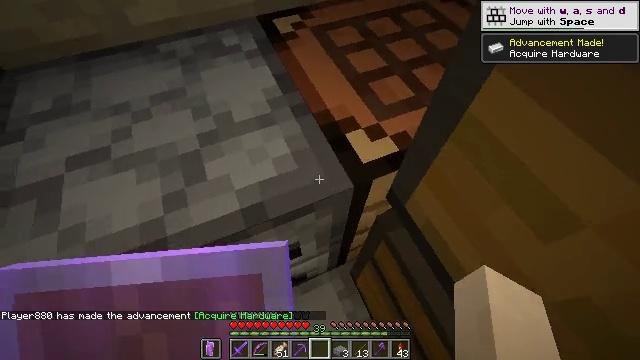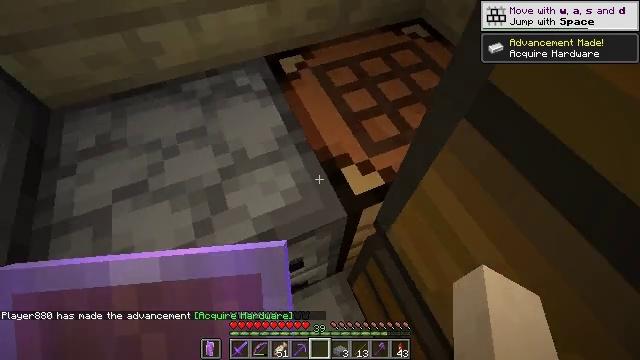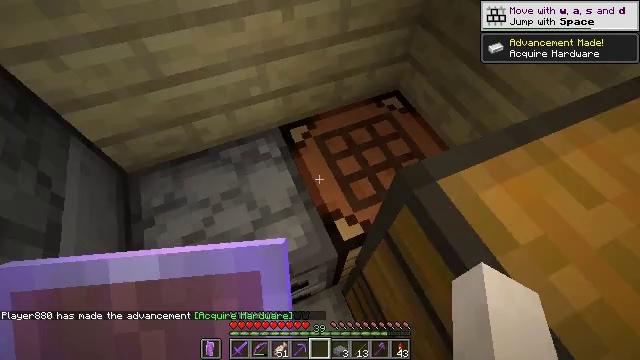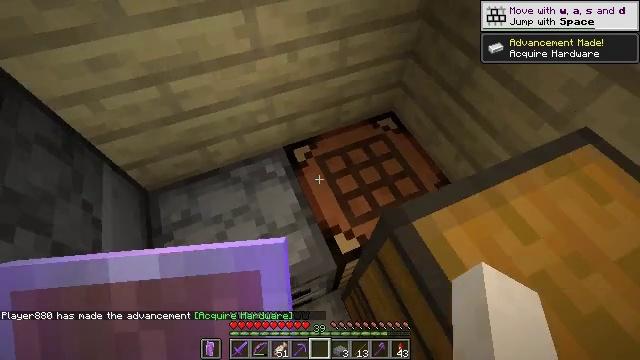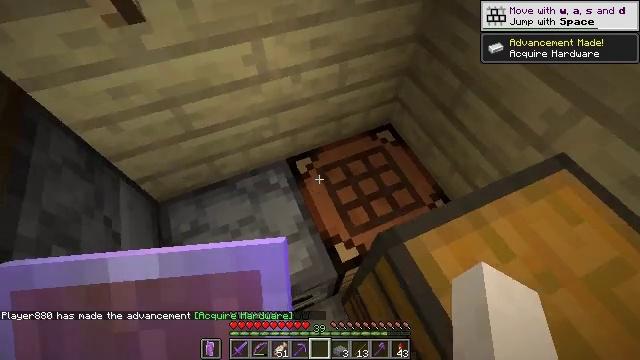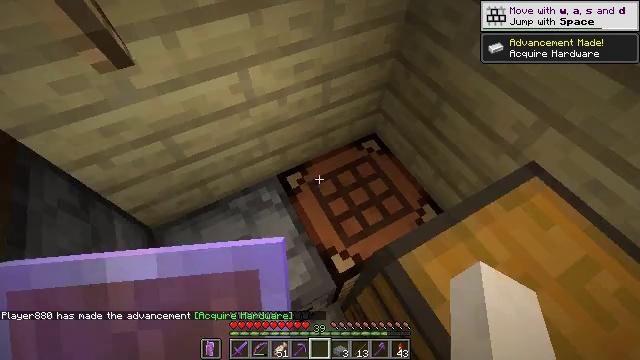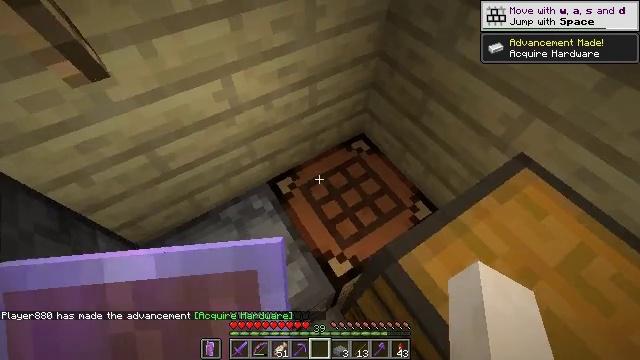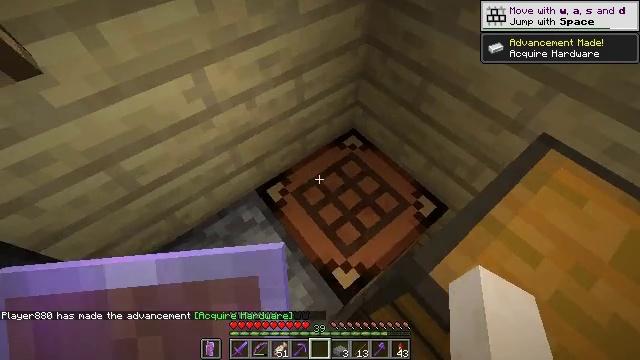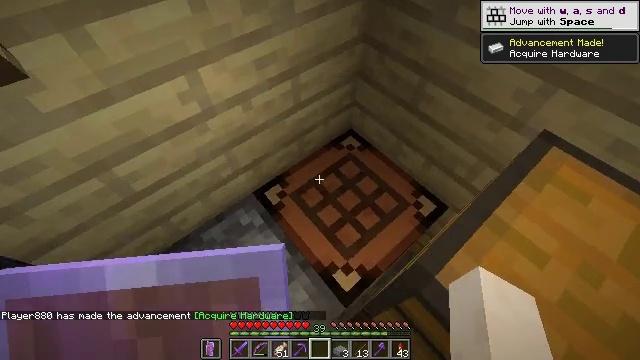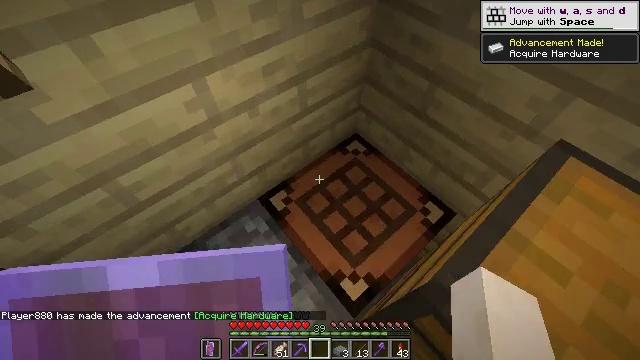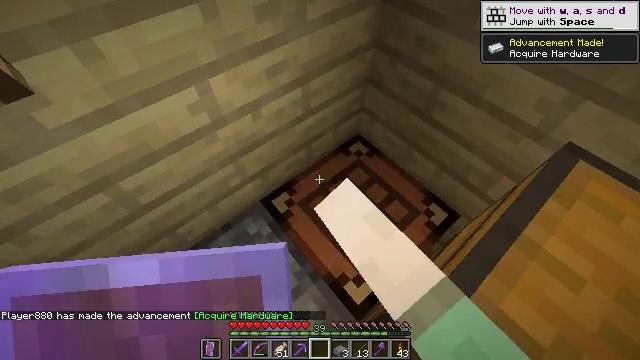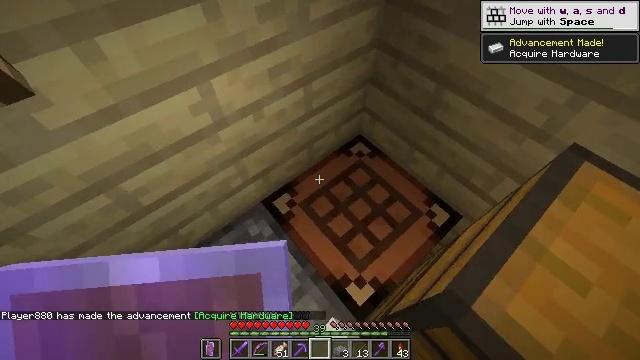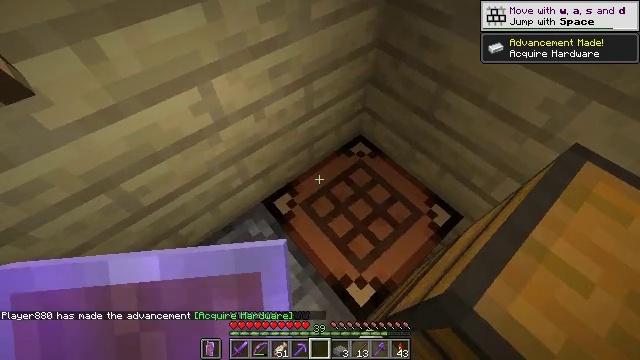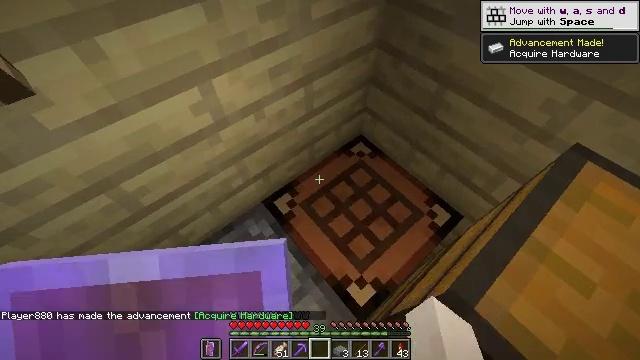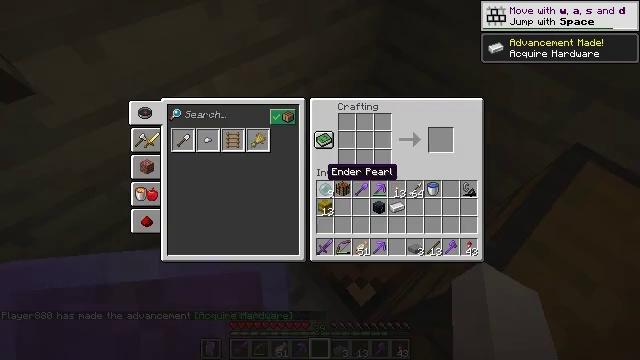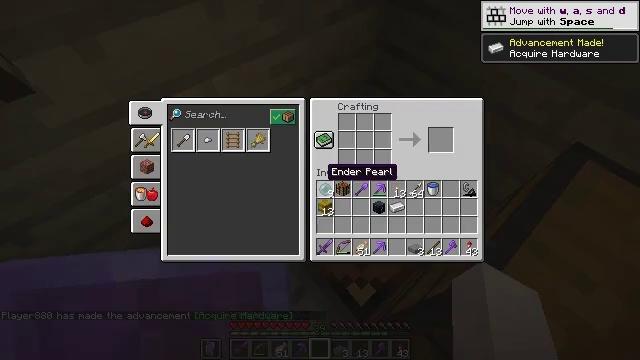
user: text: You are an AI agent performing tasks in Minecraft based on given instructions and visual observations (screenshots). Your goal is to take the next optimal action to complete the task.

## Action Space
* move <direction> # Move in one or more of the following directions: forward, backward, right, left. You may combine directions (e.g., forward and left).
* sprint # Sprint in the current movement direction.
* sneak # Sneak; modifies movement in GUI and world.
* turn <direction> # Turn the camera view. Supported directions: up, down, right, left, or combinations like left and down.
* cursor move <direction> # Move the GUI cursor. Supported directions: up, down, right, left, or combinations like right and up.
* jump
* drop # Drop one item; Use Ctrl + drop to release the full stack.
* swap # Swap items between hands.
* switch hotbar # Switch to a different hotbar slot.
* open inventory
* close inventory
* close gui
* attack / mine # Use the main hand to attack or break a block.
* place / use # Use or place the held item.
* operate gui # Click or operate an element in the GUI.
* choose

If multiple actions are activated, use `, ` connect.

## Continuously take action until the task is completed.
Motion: motion action
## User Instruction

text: Access a crafting table to create a stonecutter.
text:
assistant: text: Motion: move forward, jump
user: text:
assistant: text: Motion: move forward, jump
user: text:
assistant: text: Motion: move forward, jump
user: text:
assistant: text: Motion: move forward, jump
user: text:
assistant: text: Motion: move forward, turn right
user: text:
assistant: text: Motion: move forward, turn right
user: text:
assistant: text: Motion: move forward, turn right
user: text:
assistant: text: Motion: turn right
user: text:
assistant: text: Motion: use / place
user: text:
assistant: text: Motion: use / place
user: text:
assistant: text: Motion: no_op
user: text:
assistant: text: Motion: no_op
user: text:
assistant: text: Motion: no_op
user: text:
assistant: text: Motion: no_op
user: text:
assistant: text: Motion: no_op
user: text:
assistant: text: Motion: no_op
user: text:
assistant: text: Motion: no_op
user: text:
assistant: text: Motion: no_op
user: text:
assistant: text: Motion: no_op
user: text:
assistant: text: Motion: no_op
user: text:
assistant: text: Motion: no_op
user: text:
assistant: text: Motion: no_op
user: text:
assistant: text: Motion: no_op
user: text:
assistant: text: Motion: no_op
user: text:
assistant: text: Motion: no_op
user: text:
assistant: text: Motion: no_op
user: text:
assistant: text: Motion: no_op
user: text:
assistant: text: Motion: no_op
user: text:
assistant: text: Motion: turn left and up
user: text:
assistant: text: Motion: turn left and up